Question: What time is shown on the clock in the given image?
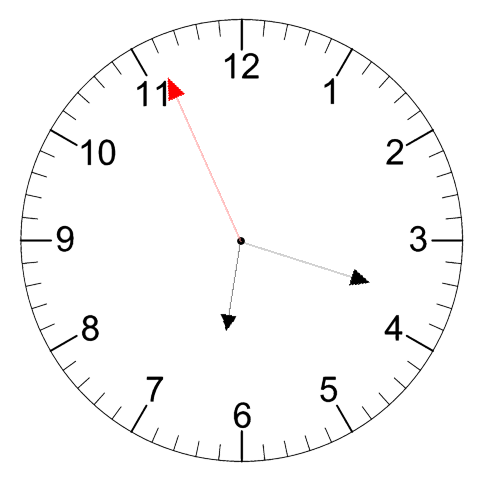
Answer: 06:17:56